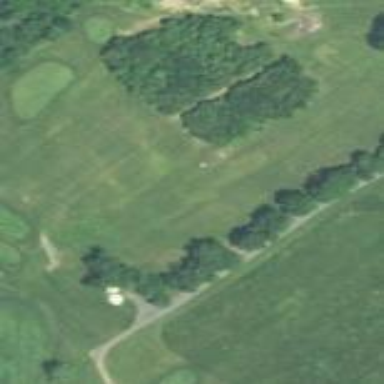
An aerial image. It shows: Grassy area used as driving range for golf.